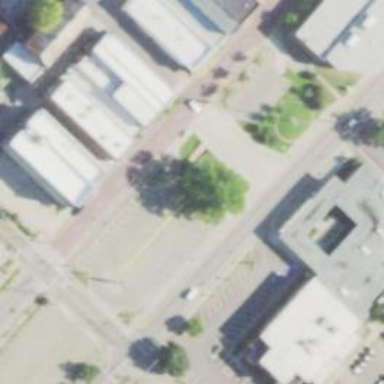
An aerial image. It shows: Park located in historic district.